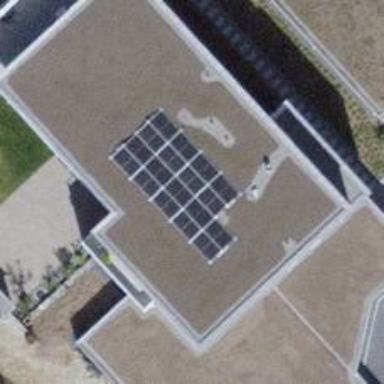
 consisting of solar photovoltaic panels."